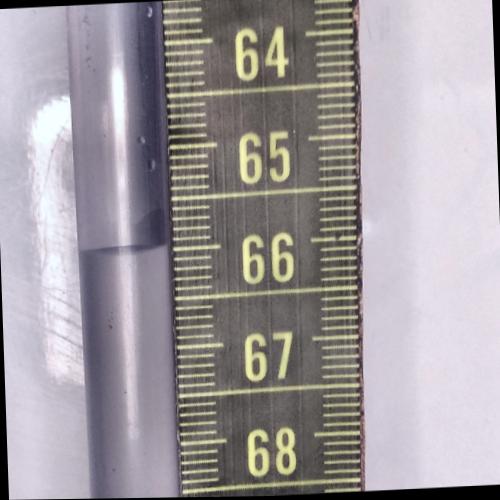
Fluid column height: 66.0 cm